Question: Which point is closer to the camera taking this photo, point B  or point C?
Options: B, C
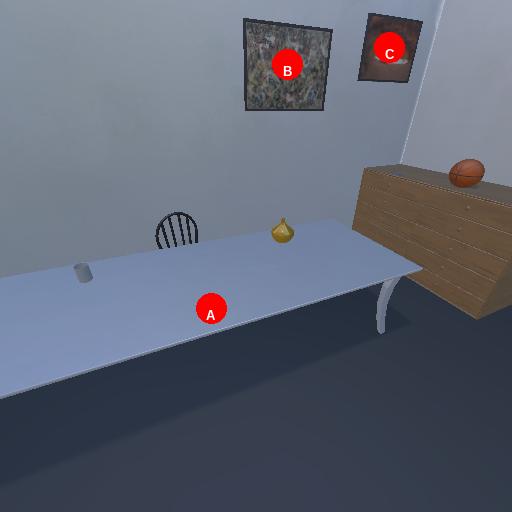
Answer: B